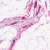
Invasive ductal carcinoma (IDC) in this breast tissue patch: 0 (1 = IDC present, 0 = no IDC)